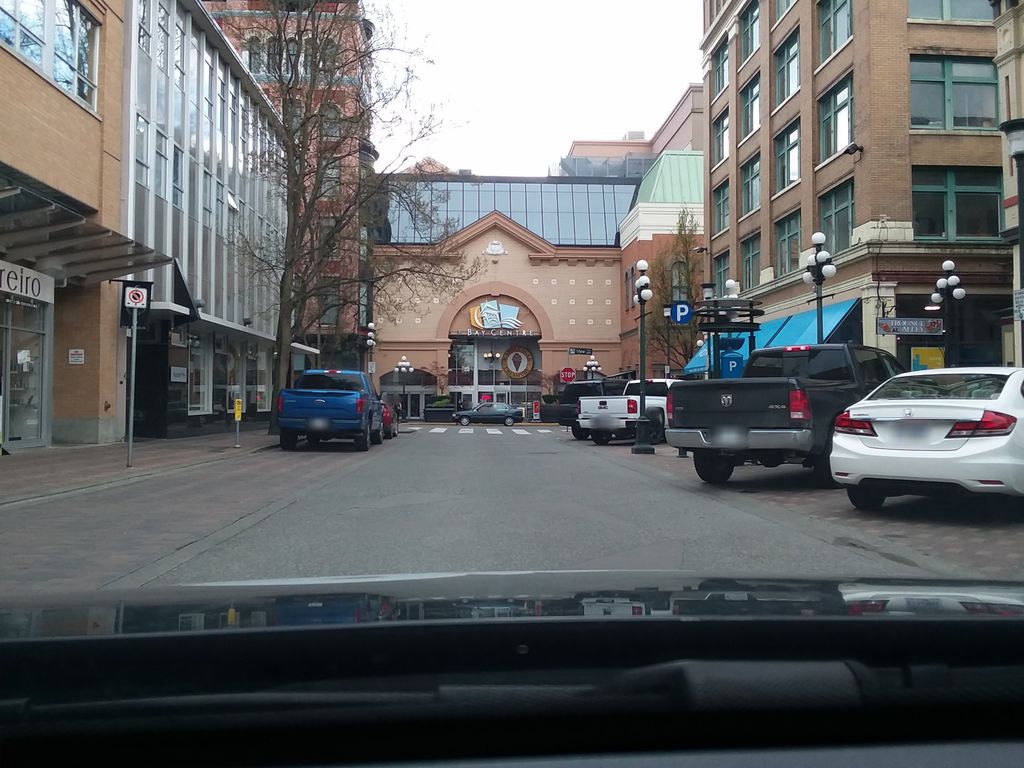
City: victoria